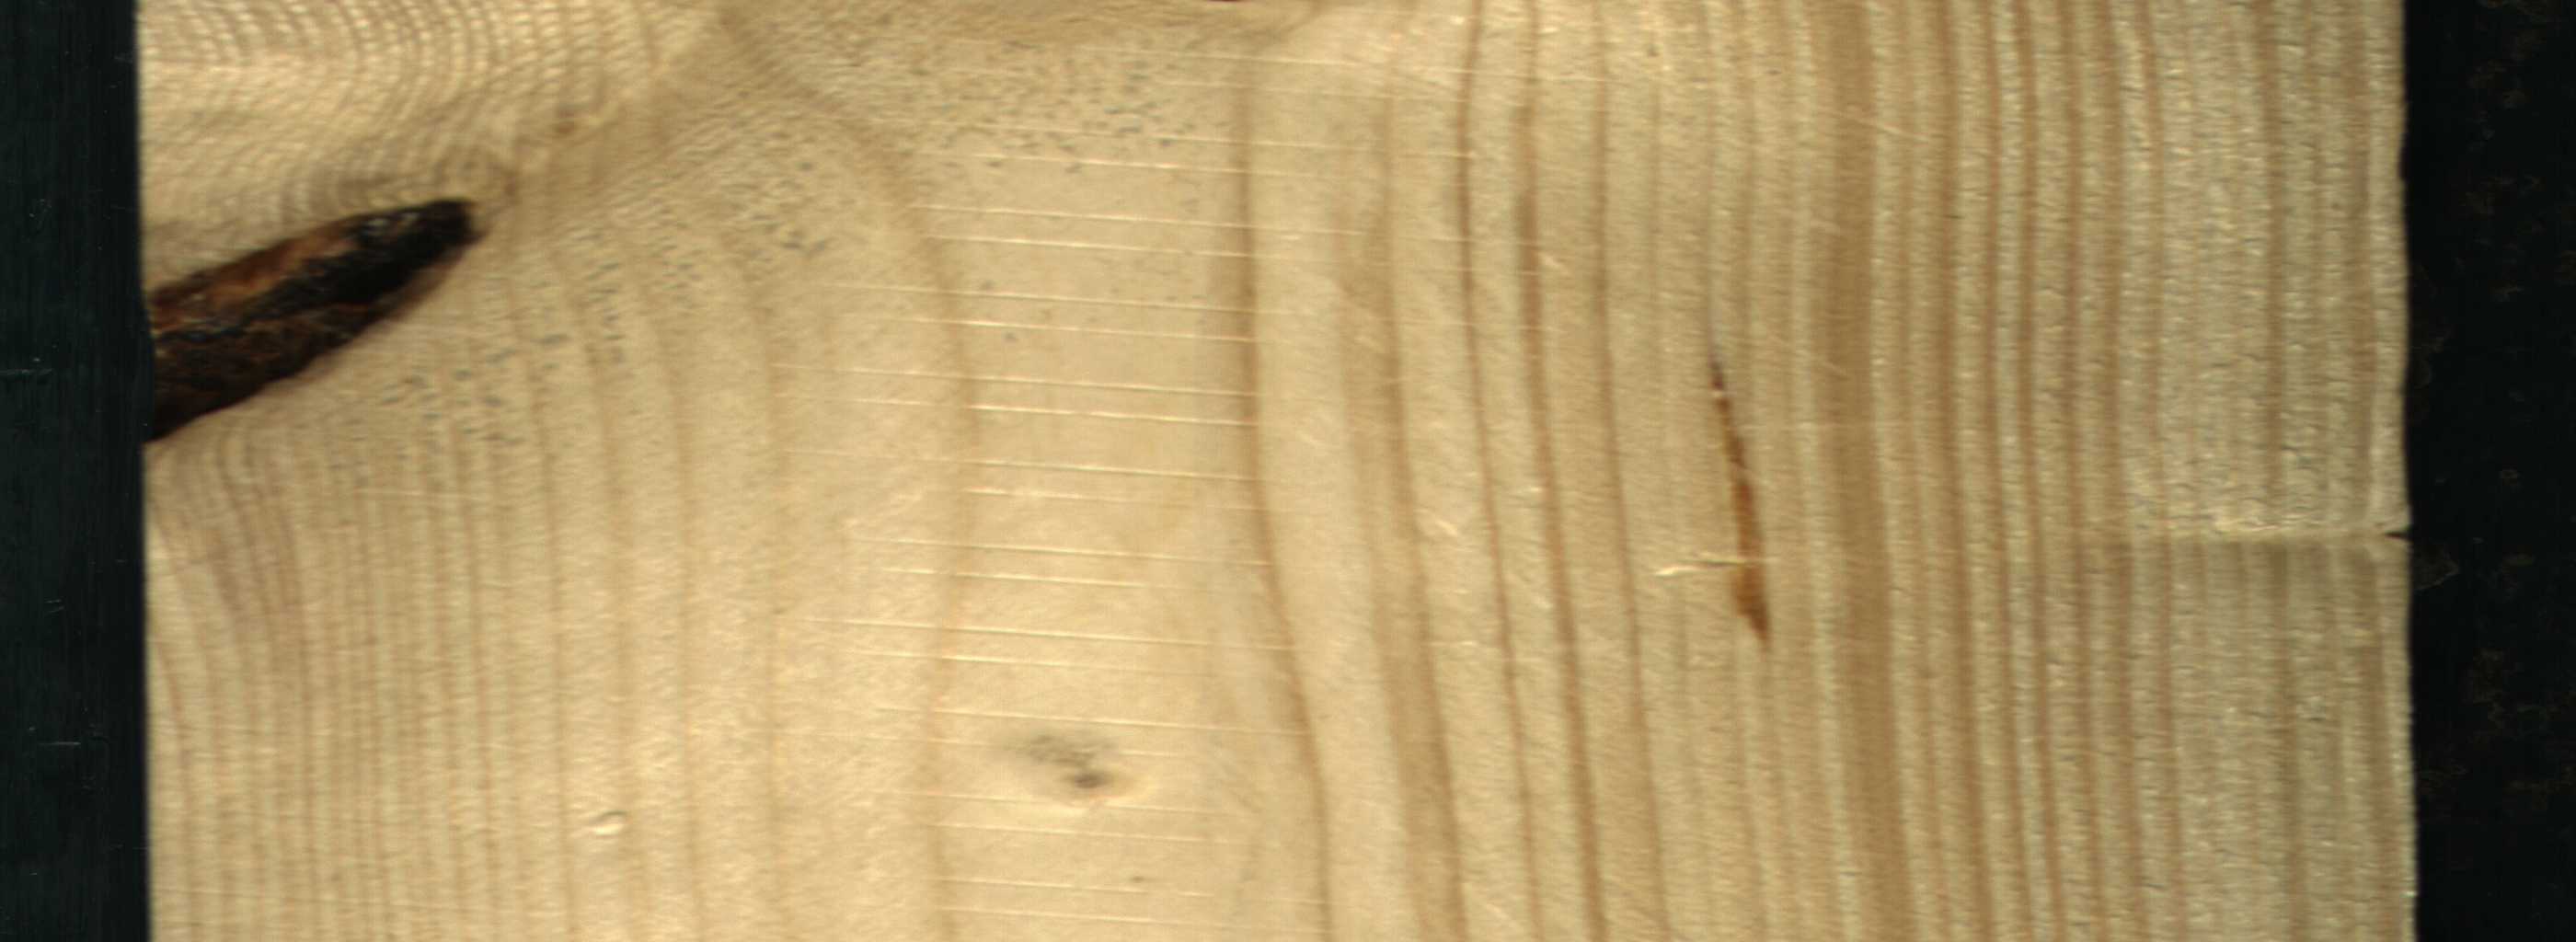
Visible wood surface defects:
resin
Knot_missing
Live_Knot